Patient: sex F, age 56
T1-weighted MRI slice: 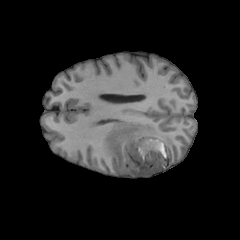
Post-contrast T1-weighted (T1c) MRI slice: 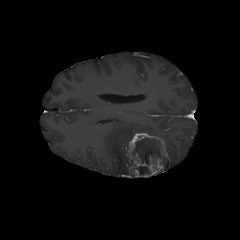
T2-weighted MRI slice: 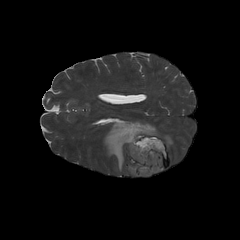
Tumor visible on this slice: yes
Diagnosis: Glioblastoma, IDH-wildtype
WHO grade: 4